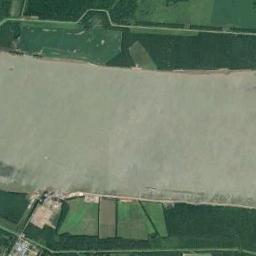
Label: river